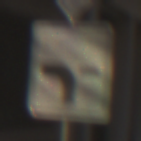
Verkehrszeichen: VerlaufVorfahrtsstrasse6
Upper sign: Vorfahrtsstrasse
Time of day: Midday
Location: Outdoor (Urban)
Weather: Clear
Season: NotSpecified
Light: Natural